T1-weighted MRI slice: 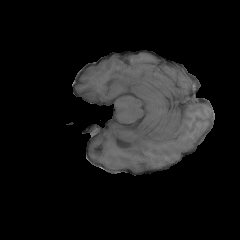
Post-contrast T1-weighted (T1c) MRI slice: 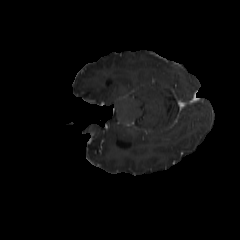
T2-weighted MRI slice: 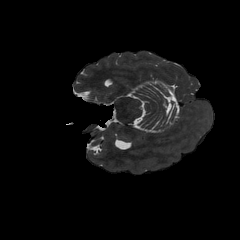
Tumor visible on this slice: no